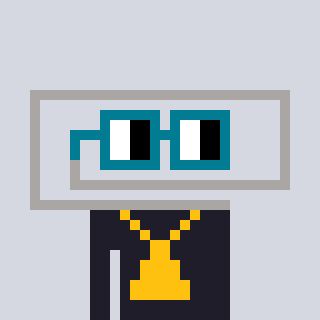
a pixel art character with square dark green glasses, a paperclip-shaped head and a grayscale-colored body on a cool background